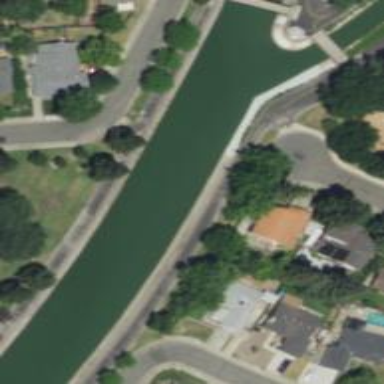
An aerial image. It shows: Canal.